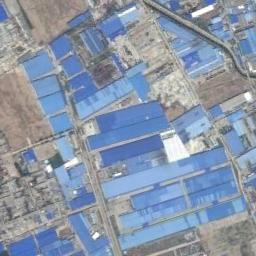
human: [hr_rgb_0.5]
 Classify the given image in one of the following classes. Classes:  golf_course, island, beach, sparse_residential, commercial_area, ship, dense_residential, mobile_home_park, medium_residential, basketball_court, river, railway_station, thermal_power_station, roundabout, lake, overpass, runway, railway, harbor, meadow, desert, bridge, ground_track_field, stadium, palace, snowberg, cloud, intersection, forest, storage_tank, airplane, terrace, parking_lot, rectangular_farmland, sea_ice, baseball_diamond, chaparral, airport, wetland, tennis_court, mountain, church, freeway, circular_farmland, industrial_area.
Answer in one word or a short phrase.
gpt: industrial_area